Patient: sex F, age 52
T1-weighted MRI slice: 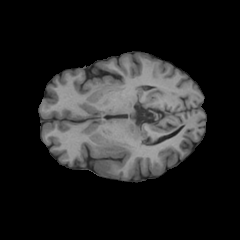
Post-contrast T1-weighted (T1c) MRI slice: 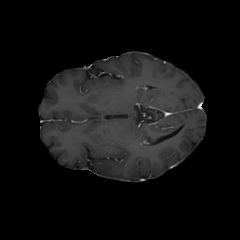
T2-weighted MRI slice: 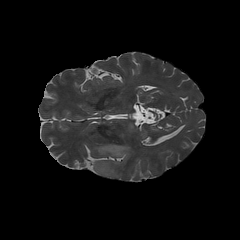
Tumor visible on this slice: yes
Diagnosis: Glioblastoma, IDH-wildtype
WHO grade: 4